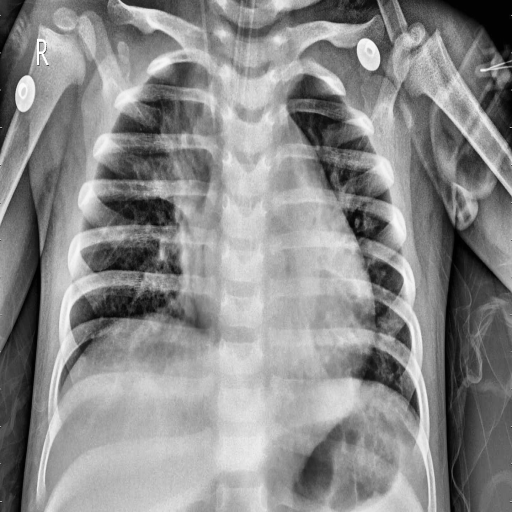
Finding: PNEUMONIA